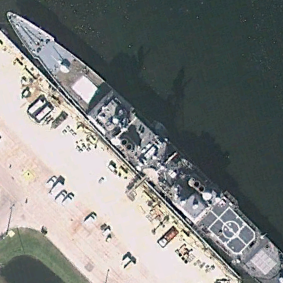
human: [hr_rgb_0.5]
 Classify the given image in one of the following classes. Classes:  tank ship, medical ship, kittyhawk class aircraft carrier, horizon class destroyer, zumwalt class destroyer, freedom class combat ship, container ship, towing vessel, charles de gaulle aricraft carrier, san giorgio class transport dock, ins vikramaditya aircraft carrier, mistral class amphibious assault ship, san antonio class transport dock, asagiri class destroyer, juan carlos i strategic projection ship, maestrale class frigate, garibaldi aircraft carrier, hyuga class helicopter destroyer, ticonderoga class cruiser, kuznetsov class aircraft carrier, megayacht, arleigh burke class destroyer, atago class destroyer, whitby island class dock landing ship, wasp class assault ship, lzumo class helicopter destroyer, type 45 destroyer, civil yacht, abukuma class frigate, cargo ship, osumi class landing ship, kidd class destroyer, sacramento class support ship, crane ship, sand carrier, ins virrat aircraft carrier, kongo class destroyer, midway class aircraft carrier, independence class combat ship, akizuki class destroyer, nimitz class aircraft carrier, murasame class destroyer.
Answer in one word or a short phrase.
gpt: Ticonderoga class cruiser